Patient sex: M
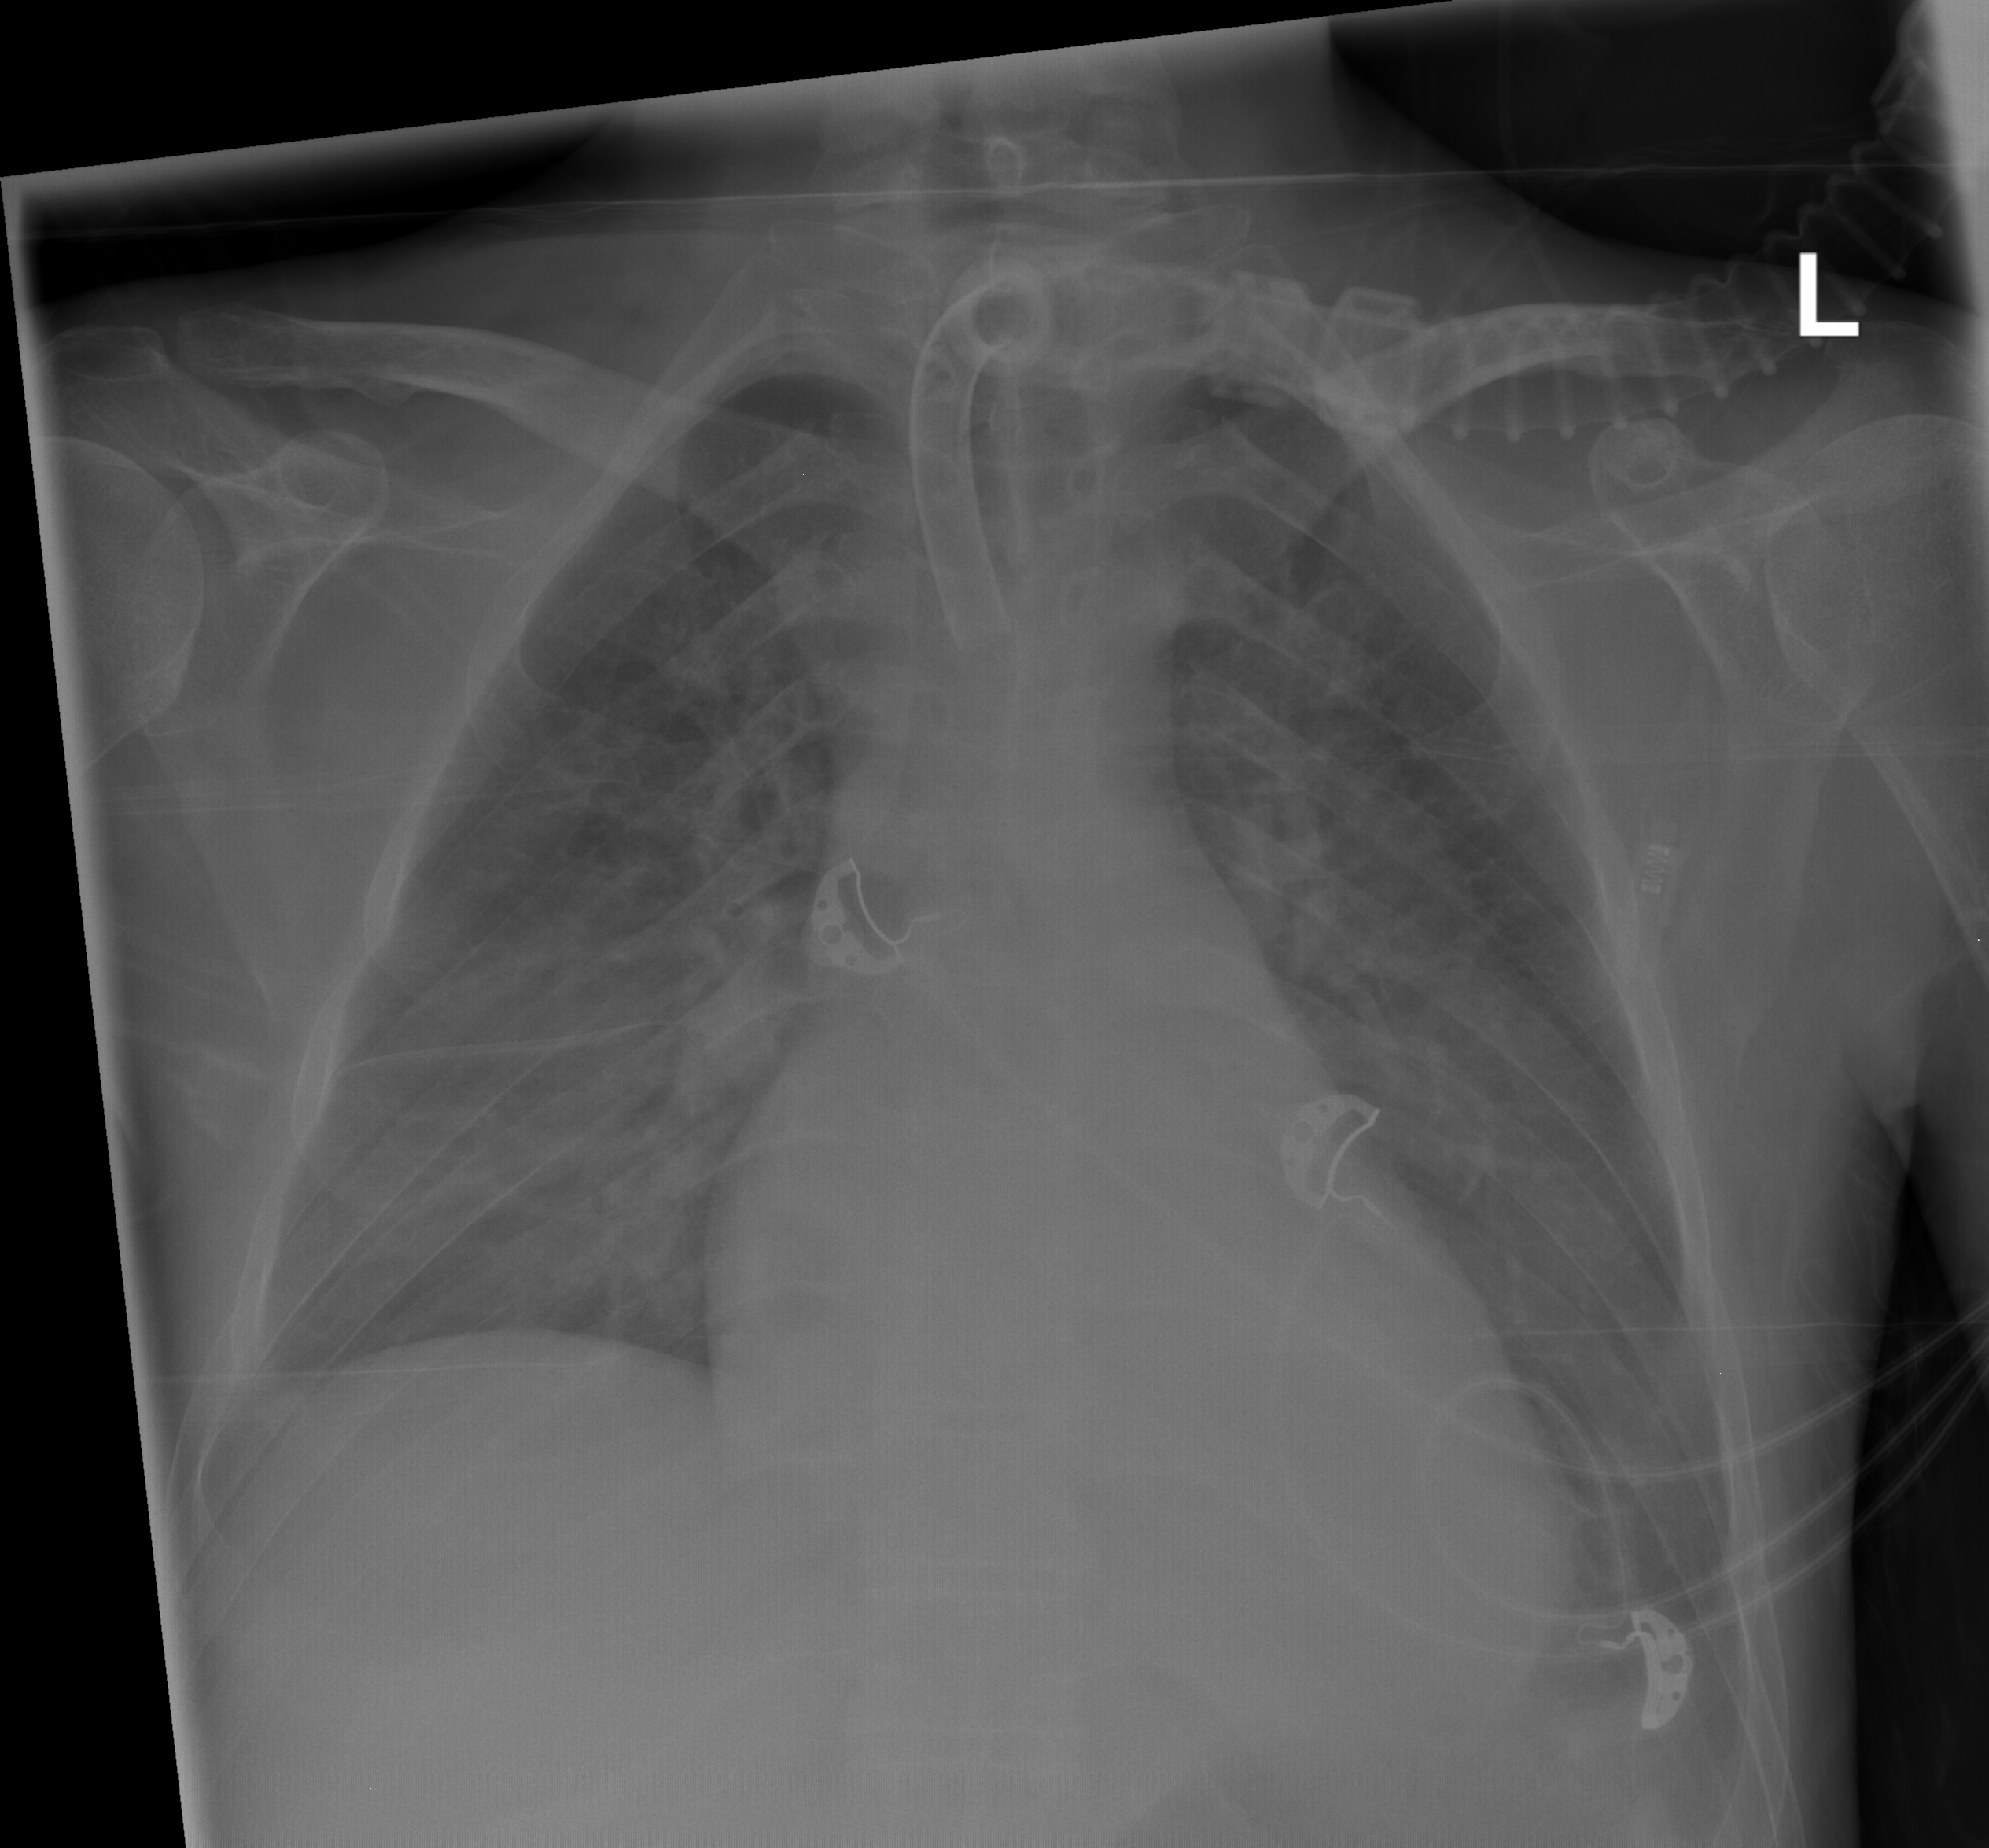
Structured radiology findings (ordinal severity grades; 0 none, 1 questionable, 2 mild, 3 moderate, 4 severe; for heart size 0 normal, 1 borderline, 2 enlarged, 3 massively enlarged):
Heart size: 0
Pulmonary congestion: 2
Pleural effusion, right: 2
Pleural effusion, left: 2
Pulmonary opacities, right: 2
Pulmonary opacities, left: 2
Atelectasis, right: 0
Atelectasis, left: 0